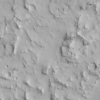
Label: not_dusty